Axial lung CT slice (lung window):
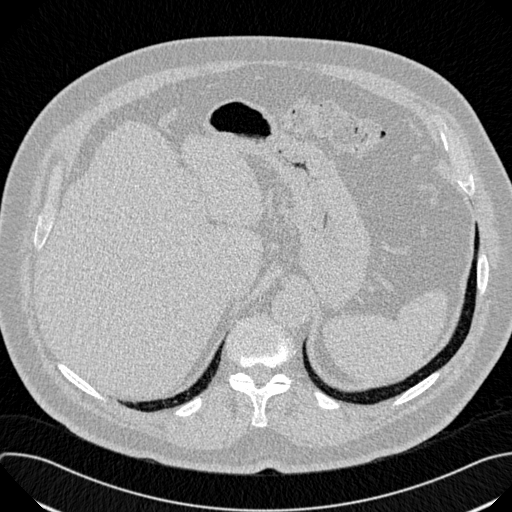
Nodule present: no